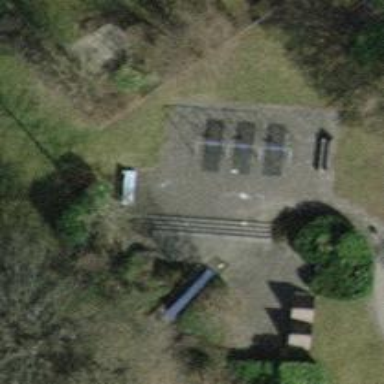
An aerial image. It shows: Playground featuring swings.